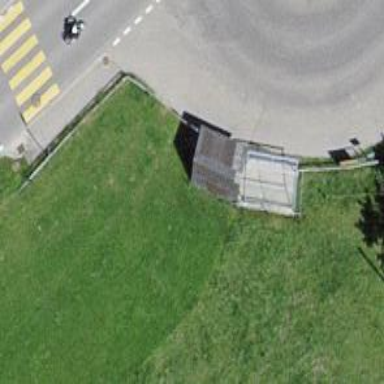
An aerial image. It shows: Bus stop with shelter. It is platform for public transport.